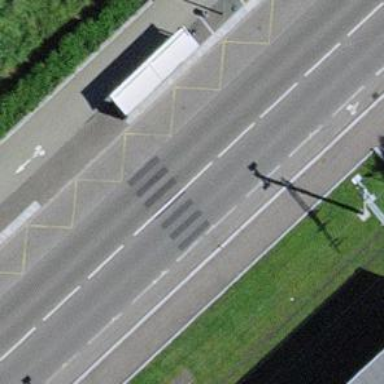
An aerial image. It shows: Bus stop with platform for public transport.